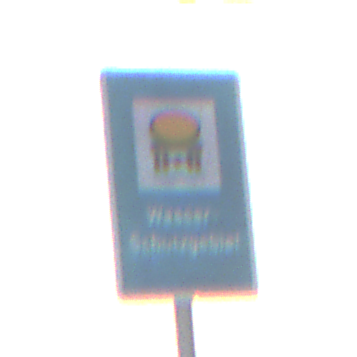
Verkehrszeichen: Wasserschutzgebiet
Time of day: SunriseSunset
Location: Outdoor (Nature)
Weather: PartlyCloudy
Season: NotSpecified
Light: Natural